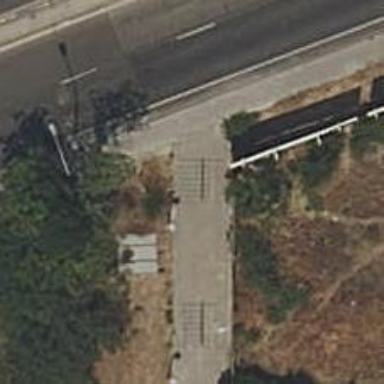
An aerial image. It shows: Pedestrian road.